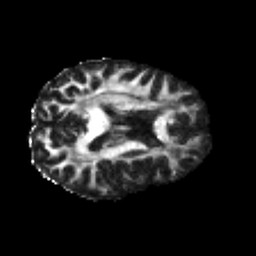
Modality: FA
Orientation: axial
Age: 31
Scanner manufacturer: philips
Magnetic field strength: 3 T
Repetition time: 8.662 s
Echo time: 0.1268 s